Aerial crown-view tile of a tropical tree (Barro Colorado Island, Panama), acquired 20241112:
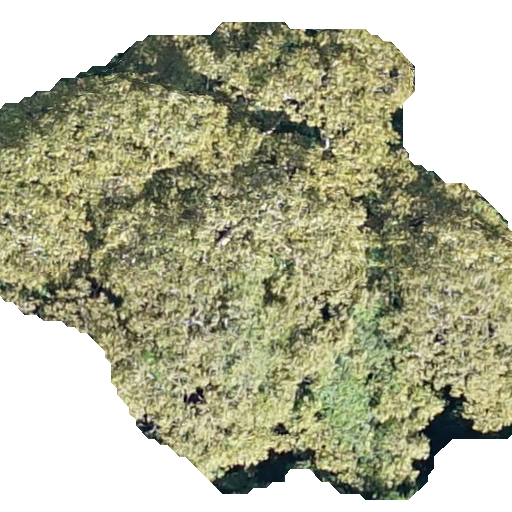
Species: Dipteryx oleifera
GBIF accepted scientific name: Dipteryx oleifera
Crown area: 308.048 m²